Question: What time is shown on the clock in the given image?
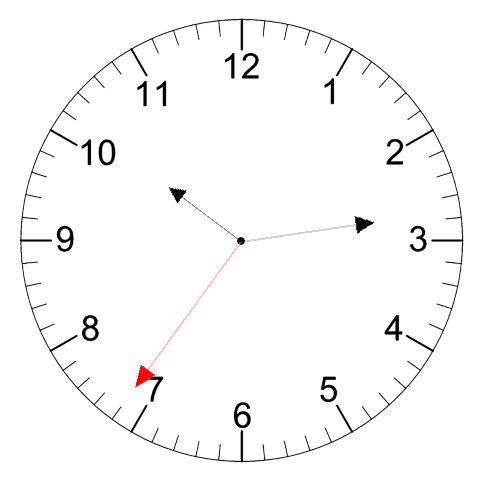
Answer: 10:13:36